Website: macys
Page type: customer-info-address
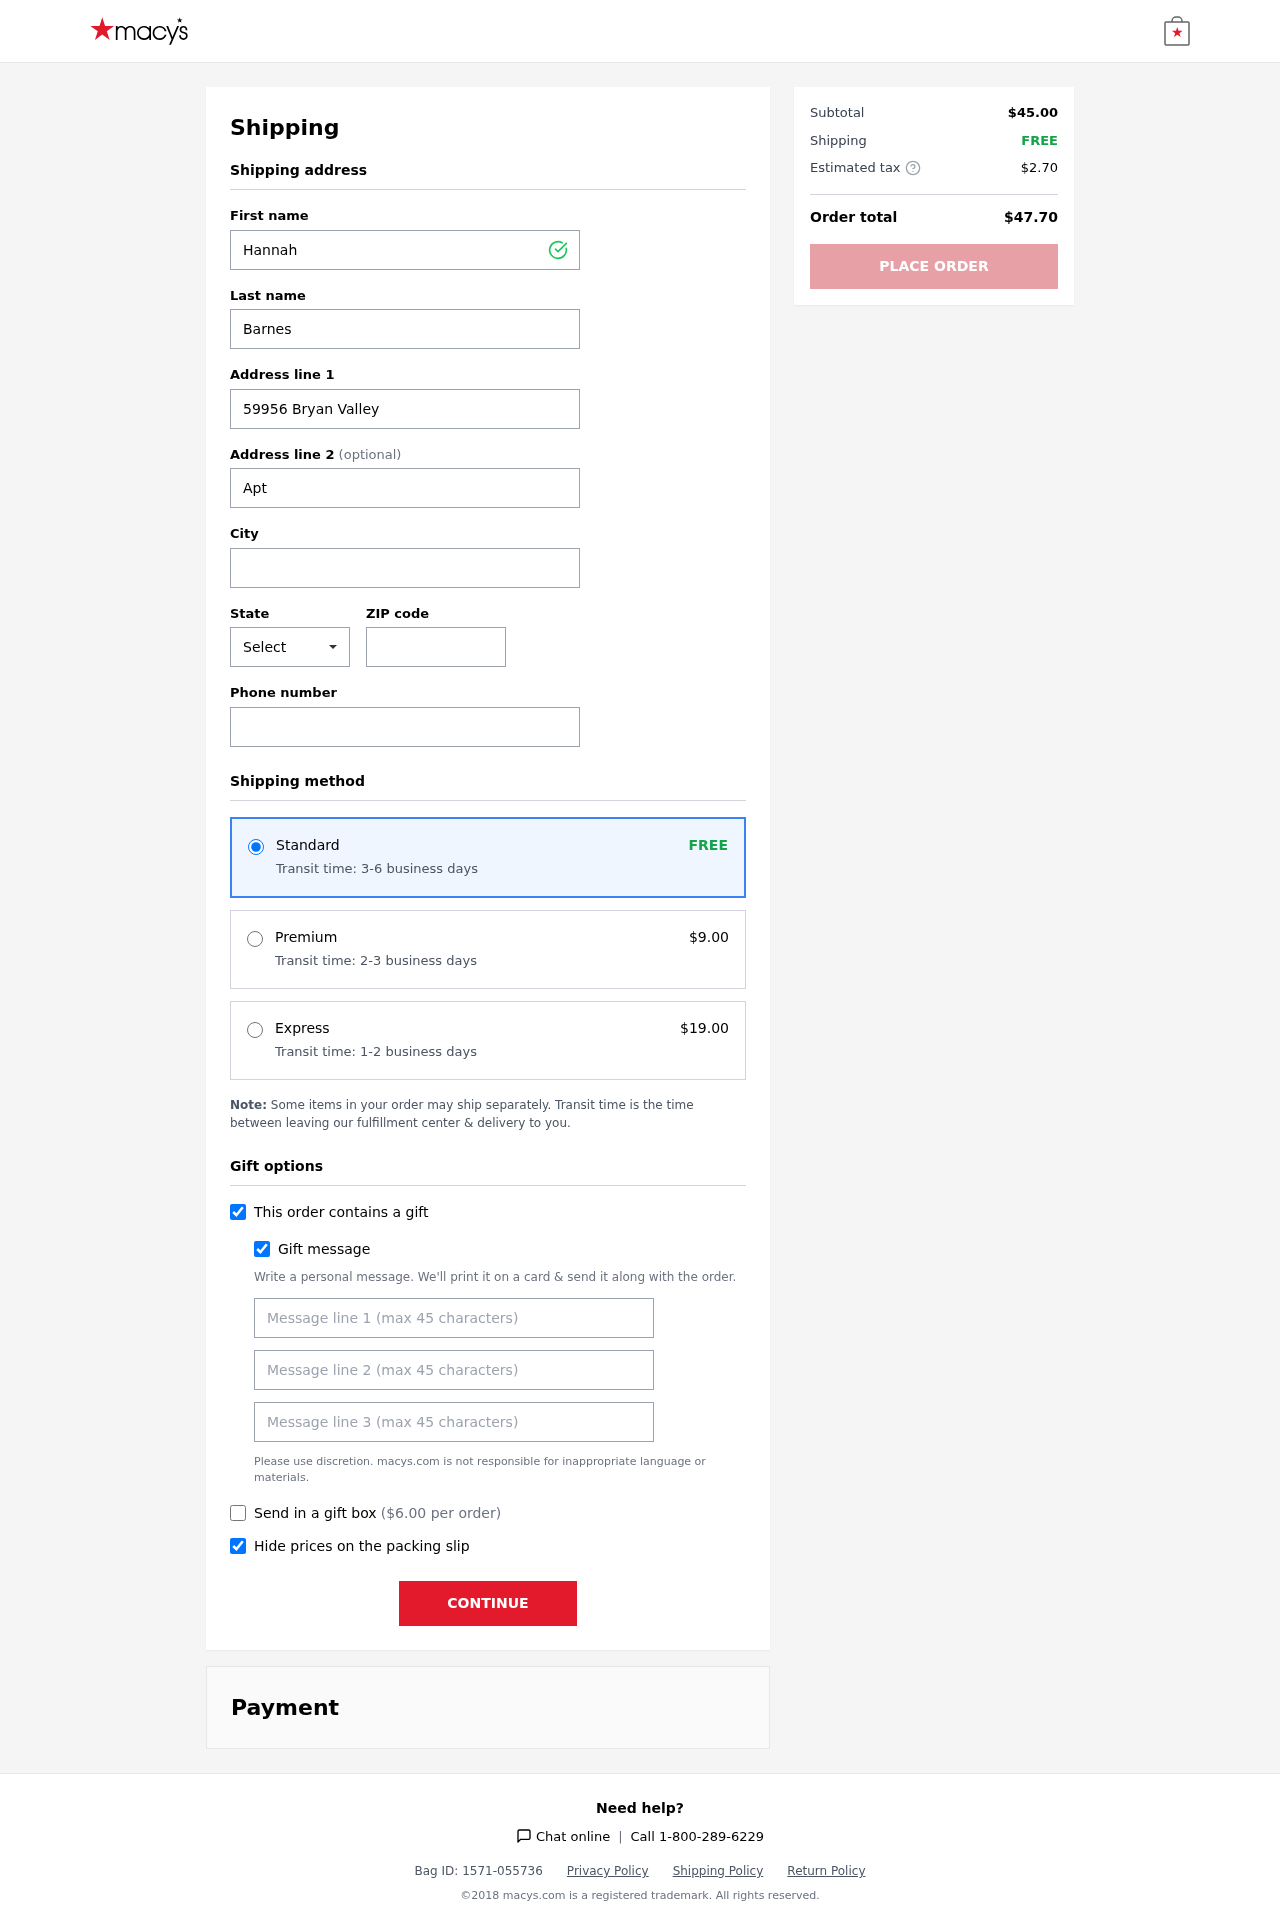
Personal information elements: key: PII_CITY
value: West Dakota
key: PII_FIRSTNAME
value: Hannah
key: PII_GIFT_MESSAGE
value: Hey Stephen! I saw these comfy new kicks and immediately thought of your morning runs – they seemed perfect for you! Enjoy hitting the pavement with style!  Hannah
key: PII_LASTNAME
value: Barnes
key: PII_PHONE
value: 7778111488
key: PII_POSTCODE
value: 73987
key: PII_STATE_ABBR
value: KY
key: PII_STREET
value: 59956 Bryan Valley
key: PII_STREET2
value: Apt. 279
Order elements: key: ORDER_SHIPPING_STANDARD
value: FREE
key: ORDER_SHIPPING_STANDARD_TIME
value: Transit time: 3-6 business days
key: ORDER_SHIPPING_PREMIUM
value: $9.00
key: ORDER_SHIPPING_PREMIUM_TIME
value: Transit time: 2-3 business days
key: ORDER_SHIPPING_EXPRESS
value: $19.00
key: ORDER_SHIPPING_EXPRESS_TIME
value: Transit time: 1-2 business days
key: ORDER_GIFT_BOX_FEE
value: $6.00
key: ORDER_SUBTOTAL
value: $45.00
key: ORDER_SHIPPING_COST
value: FREE
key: ORDER_TAX
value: $2.70
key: ORDER_TOTAL
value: $47.70